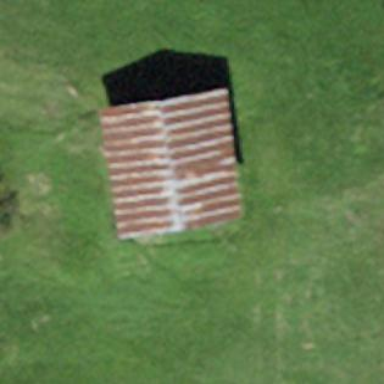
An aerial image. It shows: Farm auxiliary building.